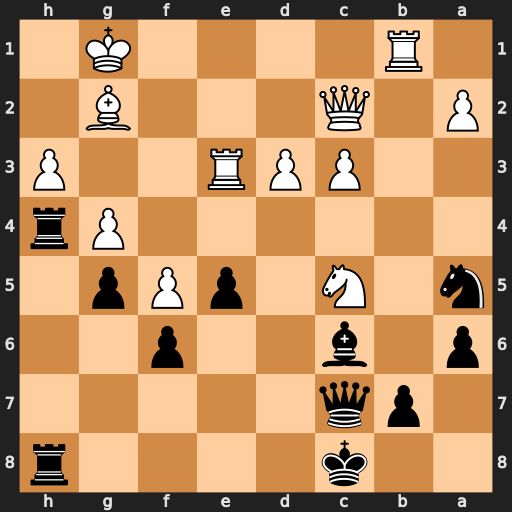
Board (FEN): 2k4r/1pq5/p1b2p2/n1N1pPp1/6Pr/2PPR2P/P1Q3B1/1R4K1
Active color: b
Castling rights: -
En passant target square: -
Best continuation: Bxg2 Qxg2 Qxc5